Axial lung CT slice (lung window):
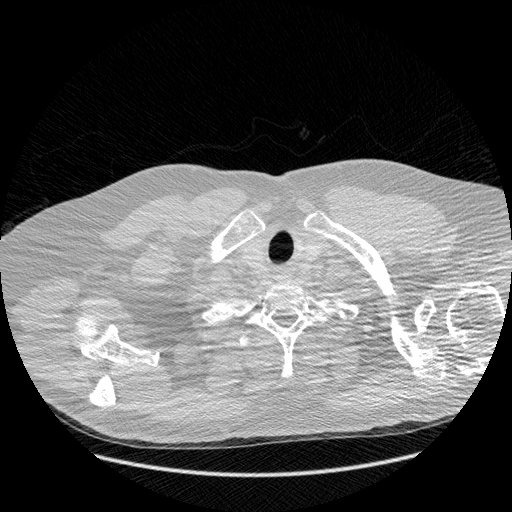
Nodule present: no